Aerial crown-view tile of a tropical tree (Barro Colorado Island, Panama), acquired 20250915:
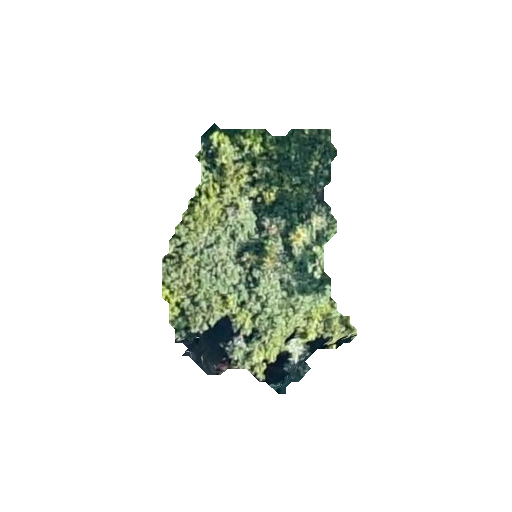
Species: Trichilia tuberculata
GBIF accepted scientific name: Trichilia tuberculata
Crown area: 52.025 m²